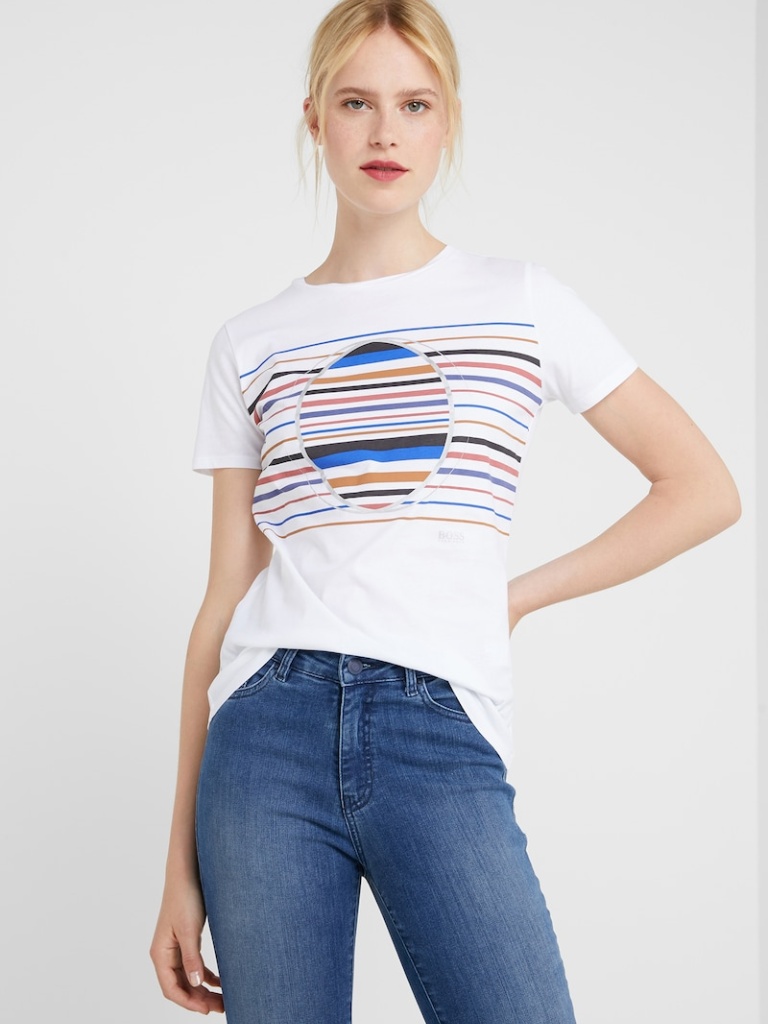
cotton relaxed short sleeve hip length French Tucked crew t-shirt